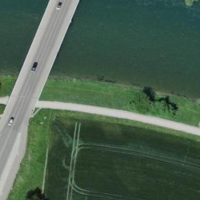
EUNIS habitat code: 52
Species observed at this site:
Mergus merganser